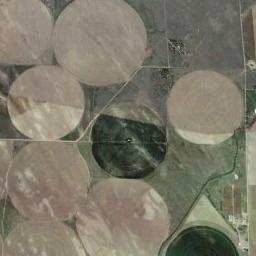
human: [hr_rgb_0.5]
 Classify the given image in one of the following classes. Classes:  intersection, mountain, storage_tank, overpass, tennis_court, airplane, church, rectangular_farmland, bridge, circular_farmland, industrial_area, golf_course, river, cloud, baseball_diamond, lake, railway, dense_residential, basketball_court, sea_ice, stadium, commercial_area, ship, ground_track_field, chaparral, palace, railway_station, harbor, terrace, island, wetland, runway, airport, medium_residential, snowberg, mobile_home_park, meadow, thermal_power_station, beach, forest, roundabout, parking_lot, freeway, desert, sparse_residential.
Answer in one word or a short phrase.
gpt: circular_farmland